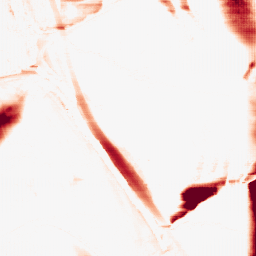
Category: morphological
Decomposition family: morphological_rect
Decomposition parameters: operation: opening
width: 50
height: 3
Upsampling method: fft_zeropad
Upsampling parameters: scale: 8
Upsampling scale: 8